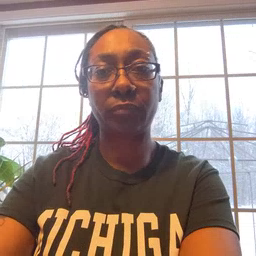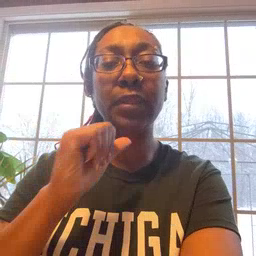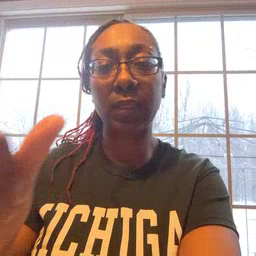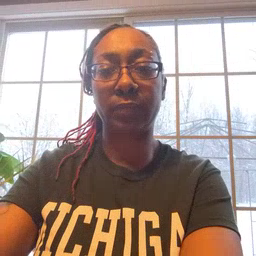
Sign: not